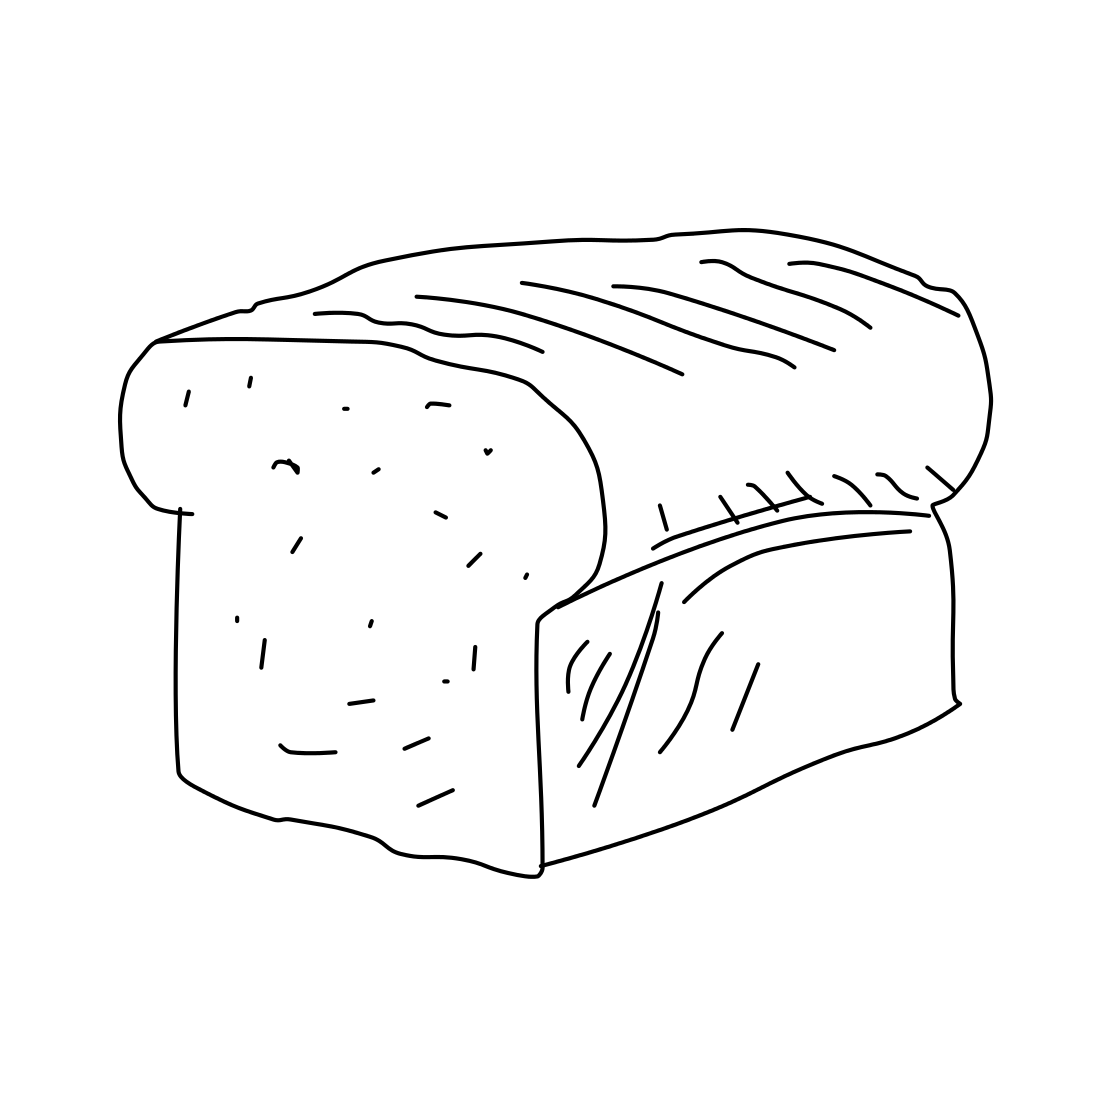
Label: bread